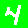
Digit: 4